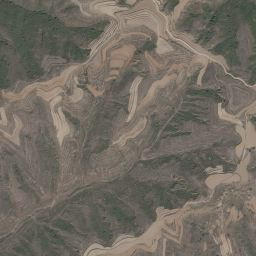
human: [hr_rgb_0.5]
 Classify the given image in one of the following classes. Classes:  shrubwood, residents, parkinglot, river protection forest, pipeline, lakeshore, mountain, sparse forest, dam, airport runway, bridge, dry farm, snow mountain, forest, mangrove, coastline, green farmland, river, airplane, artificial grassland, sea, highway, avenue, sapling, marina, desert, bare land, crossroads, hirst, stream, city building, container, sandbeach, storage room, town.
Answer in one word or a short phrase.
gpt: mountain